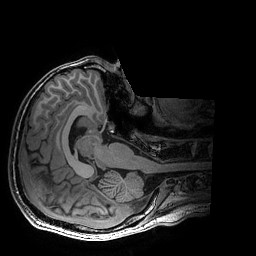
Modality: T1w
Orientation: axial
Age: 29
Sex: male
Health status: healthy
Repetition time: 2.53 s
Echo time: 0.0034 s